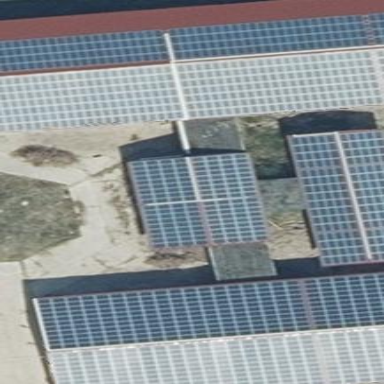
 consisting of solar photovoltaic panels."